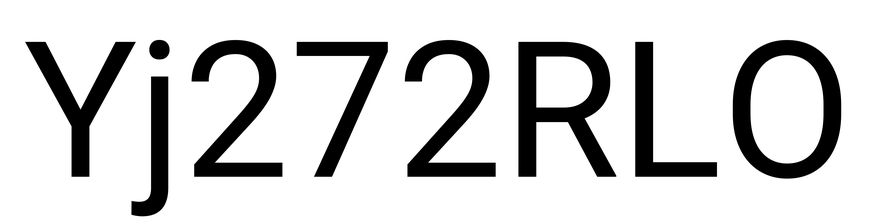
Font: Roboto_Regular